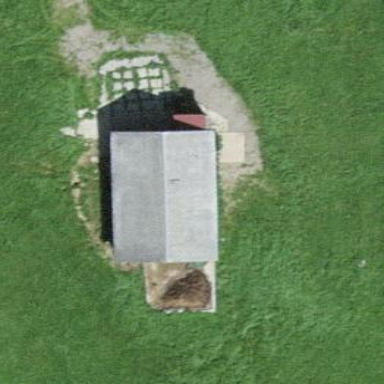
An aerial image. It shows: Hut.